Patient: sex M, age 17
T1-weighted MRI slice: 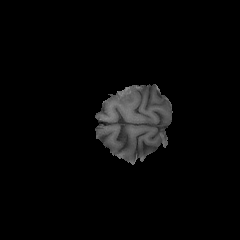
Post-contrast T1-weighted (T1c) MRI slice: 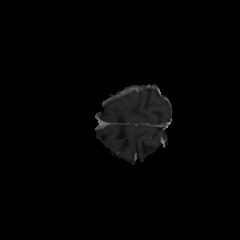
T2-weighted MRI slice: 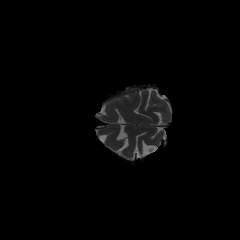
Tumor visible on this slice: no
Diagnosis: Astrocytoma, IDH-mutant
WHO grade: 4